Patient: sex M, age 51
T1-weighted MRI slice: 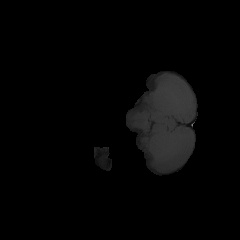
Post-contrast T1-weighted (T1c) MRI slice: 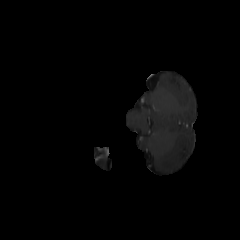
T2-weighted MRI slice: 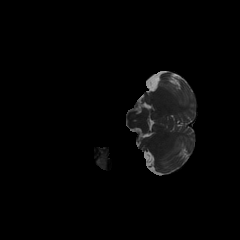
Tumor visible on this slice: no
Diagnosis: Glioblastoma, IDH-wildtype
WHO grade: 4